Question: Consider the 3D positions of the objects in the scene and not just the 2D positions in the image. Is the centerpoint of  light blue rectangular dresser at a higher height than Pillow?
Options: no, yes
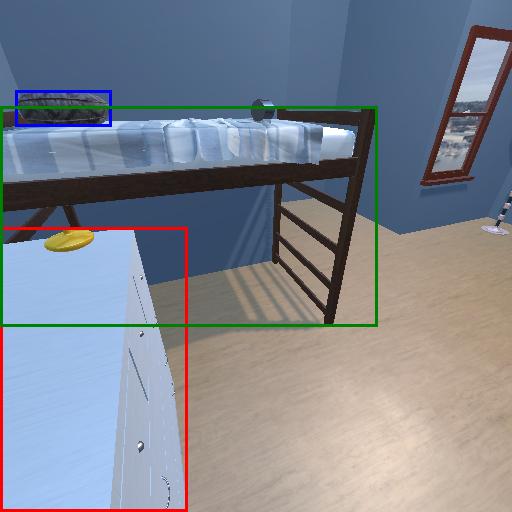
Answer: no